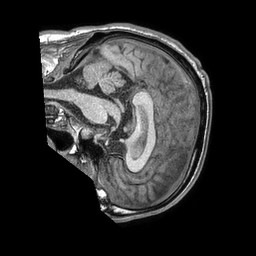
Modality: T1w
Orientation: sagittal
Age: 63
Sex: male
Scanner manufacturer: philips
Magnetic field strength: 1.5 T
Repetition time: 0.007527 s
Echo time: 0.003416 s